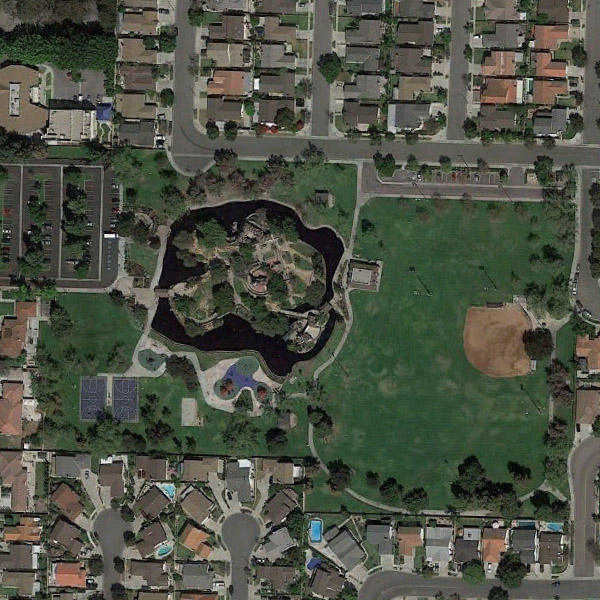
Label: Park